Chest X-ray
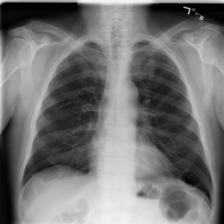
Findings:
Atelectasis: negative
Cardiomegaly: negative
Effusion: negative
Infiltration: negative
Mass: negative
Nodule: negative
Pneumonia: negative
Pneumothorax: negative
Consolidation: negative
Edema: negative
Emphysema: negative
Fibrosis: negative
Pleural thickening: negative
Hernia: negative